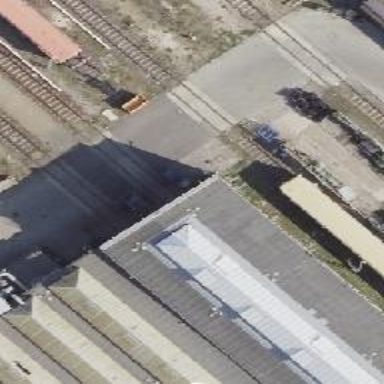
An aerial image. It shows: Yard used for service near light rail railway.